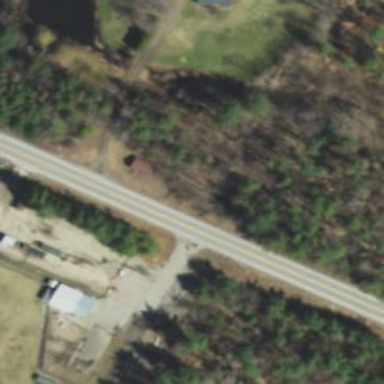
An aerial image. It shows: Stop road.